Interaction volume radius: 10 \u00c5
Interaction volume height: 20 \u00c5
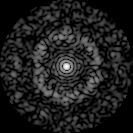
Disorder parameter: 0.7888